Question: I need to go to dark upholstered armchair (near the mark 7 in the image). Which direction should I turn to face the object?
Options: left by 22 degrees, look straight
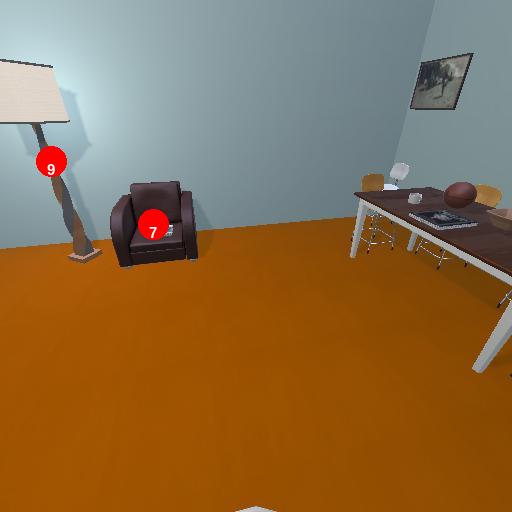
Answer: left by 22 degrees